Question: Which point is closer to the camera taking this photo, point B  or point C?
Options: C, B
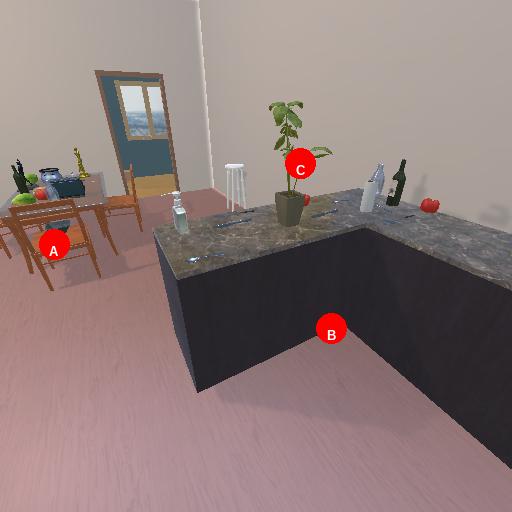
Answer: C